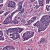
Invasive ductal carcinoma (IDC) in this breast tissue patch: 1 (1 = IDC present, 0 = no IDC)